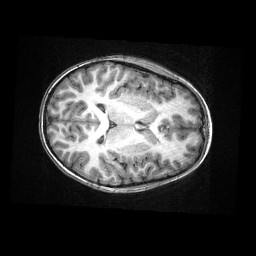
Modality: T1w
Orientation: axial
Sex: male